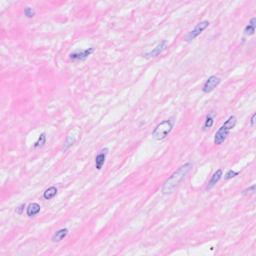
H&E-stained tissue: Breast